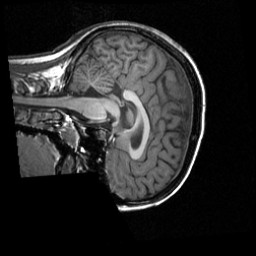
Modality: T1w
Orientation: sagittal
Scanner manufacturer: ge
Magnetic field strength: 3 T
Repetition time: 0.00906 s
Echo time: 0.001852 s